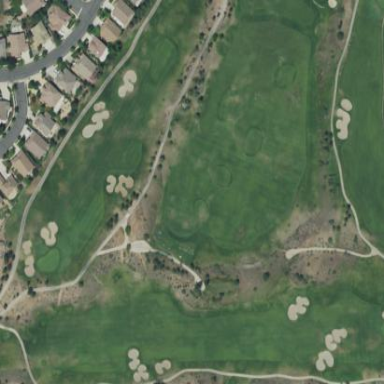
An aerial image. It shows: Rough area on grassy golf course.